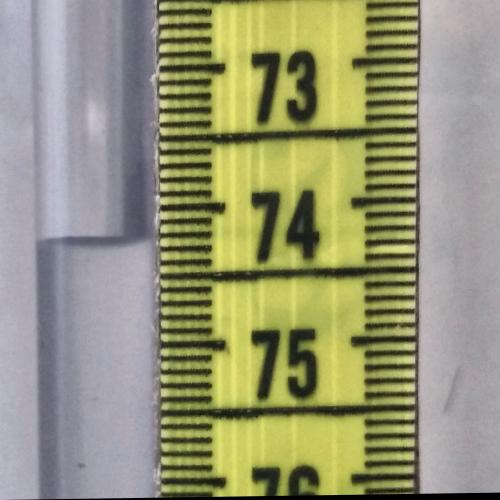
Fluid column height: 74.2 cm